Question: I have a bar chart that shows sales against targets for categories as percentages of the targets.
The problem I have is that sometimes one or two of the categories will overperform making the chart hard to read.
Capping the Y axis at 200% has been deemed unacceptable as the usres want to see the top of the bar.
The users have asked if it is possible to crop a section out of the middle, so you would see 0% - 150%, then a gap then (top of high bar - 10%)% to (top of high bar + 10%)%. I dont think this can be done using the built in chart control.

Does anyone have any ideas of a good way to handle this situation?
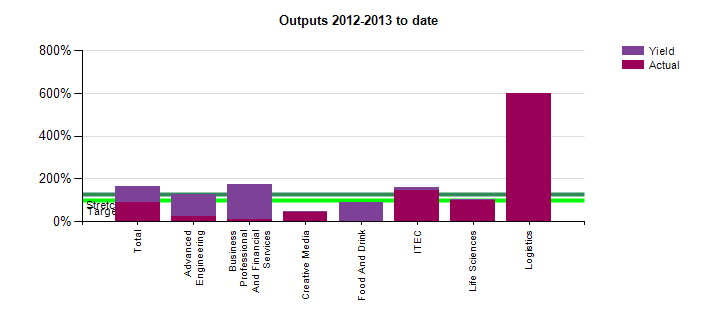
Answer: Check out scale breaks:
<URL>
No guarantee it will work as hoped with your data, but a good place to start.